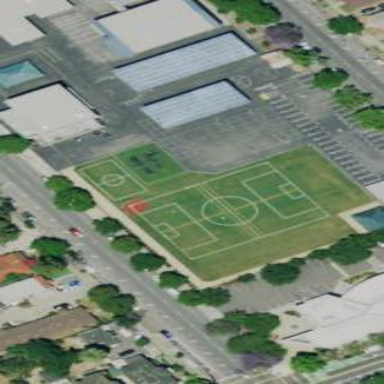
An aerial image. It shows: Schoolyard with asphalt surface.